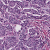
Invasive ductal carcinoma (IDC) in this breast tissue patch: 1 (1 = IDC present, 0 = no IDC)